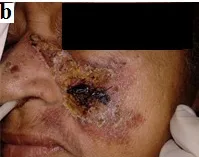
Leishmaniasis lesion in the left malar region reported at Case-6 (
b).
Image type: medical_photograph (skin_photograph)